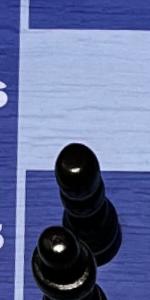
Label: Pawn_Black